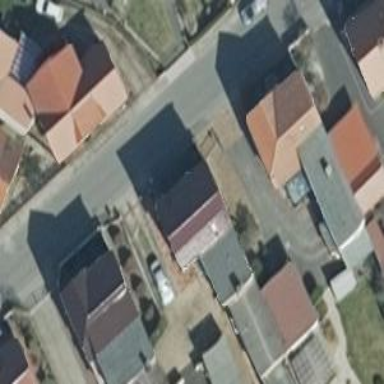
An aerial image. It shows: Residential building.